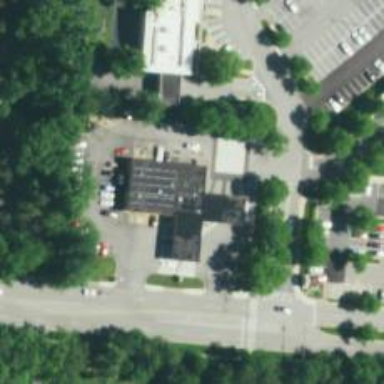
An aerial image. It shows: Convenience shop.